四年级 · 算术
填空。

我发现：小数由（）部分组成:（）部分、（）和（）部分。小数点左边是（）部分,小数点右边是（）部分。
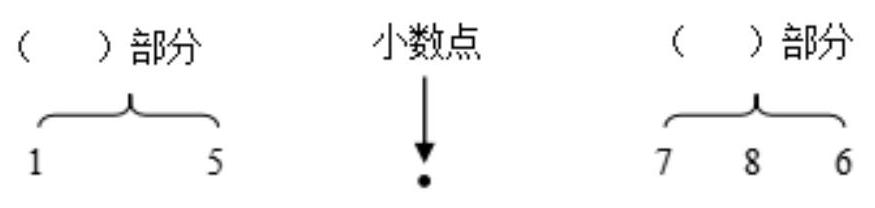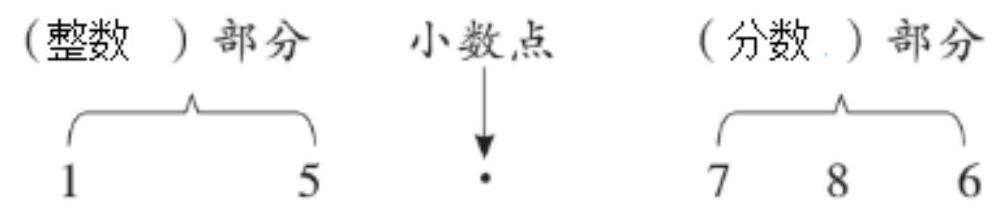
答案: 解见详解

【分析】小数由整数部分、小数点、小数部分三部分组成。小数点的左边是整数部分, 小数点左边第一位是个位, 第二位是十位, 第三位是百位...... 小 小数点右边是小数部分, 小数部分第一位是十分位,第二位是百分位, 第三位是千分位. $\qquad$小数部分的最高位是十分位。据此解答。

【详解】由分析可知, 小数是由三部分组成的, 分别是整数部分、小数点和小数部分。小数点的左边是整数部分, 小数点的右边是小数部分。

15.786 的小数点左边是“15”, 属于整数部分; 小数点右边是“786”, 属于小数部分。

【点睛】本题主要考查学生对小数的认识。熟练掌握小数相关定义是解决此题的关键。